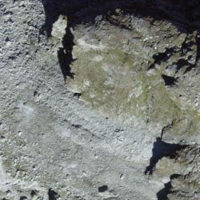
EUNIS habitat code: 48
Species observed at this site:
Ranunculus glacialis